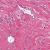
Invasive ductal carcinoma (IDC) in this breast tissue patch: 0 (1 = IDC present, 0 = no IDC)